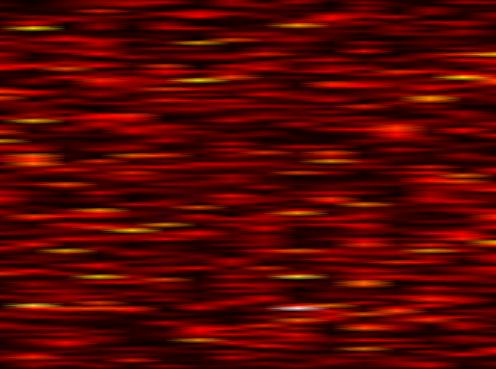
Label: OFDM